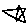
Label: star